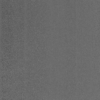
Label: not_dusty